Field crop: maize
Growth stage: 2
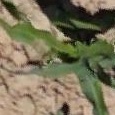
Species: maize